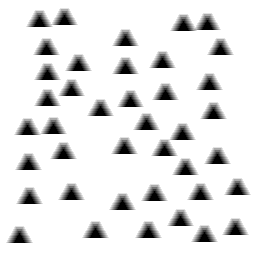
Squares: 0
Triangles: 40
Stars: 0
Total shapes: 40